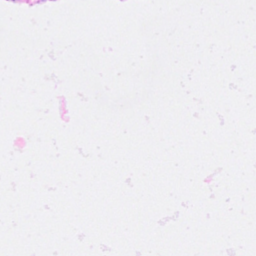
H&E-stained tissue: Breast